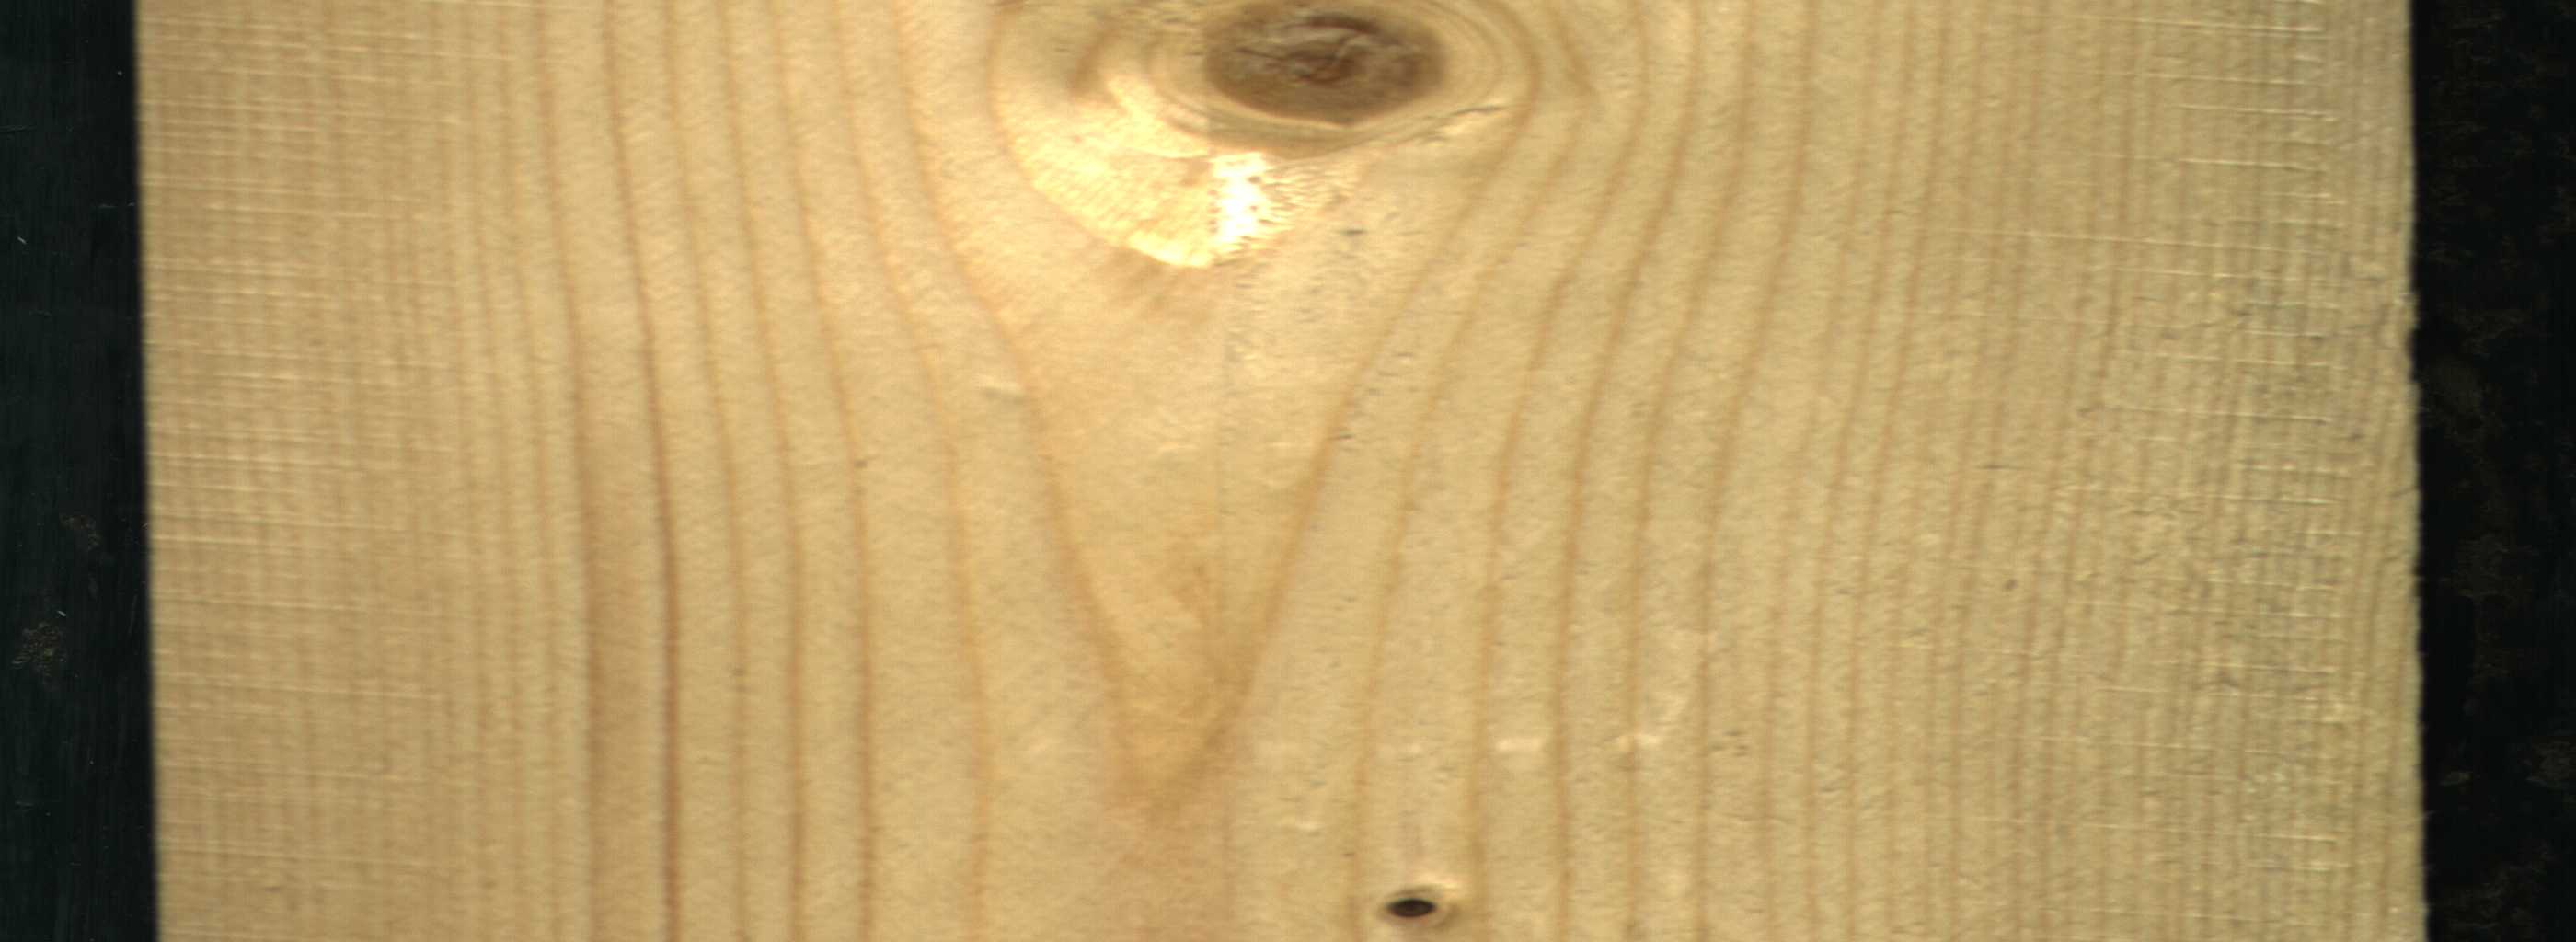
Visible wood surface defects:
Dead_Knot
Dead_Knot